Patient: sex M, age 63
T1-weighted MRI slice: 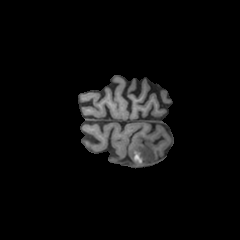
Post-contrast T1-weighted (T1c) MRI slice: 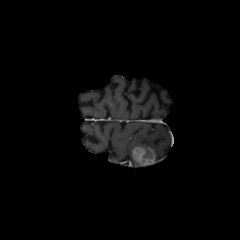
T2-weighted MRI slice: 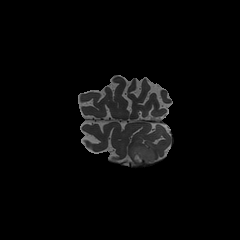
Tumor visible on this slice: yes
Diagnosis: Glioblastoma, IDH-wildtype
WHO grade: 4